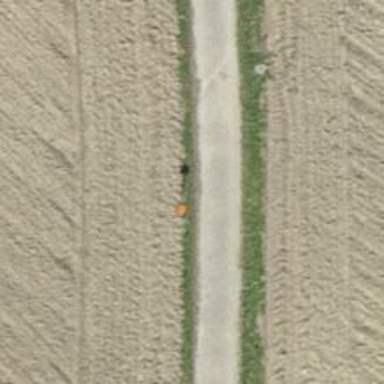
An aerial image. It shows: Orange pipeline marker.